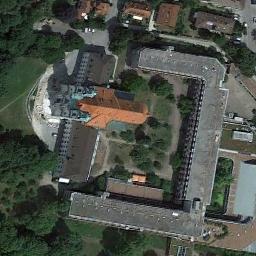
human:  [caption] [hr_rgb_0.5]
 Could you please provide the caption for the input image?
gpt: A church with a brown and gray roof, Surrounded by several buildings and roads and trees and lawns .

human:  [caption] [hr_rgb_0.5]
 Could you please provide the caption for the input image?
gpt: The church with two towers and the rest of the church has an orange sloping roof .

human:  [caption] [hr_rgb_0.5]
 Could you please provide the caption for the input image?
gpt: This is a church, In the middle of the desert .

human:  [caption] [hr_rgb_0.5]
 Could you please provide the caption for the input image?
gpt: There is a church between some trees and buildings .

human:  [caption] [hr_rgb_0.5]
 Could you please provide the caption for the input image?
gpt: A church with a courtyard with some green plants .